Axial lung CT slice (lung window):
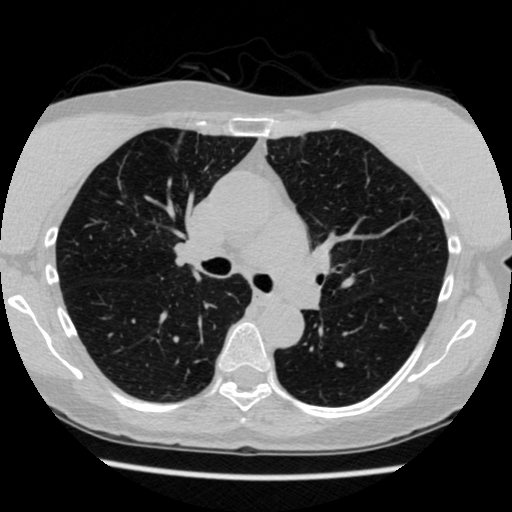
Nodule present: no